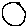
Label: circle